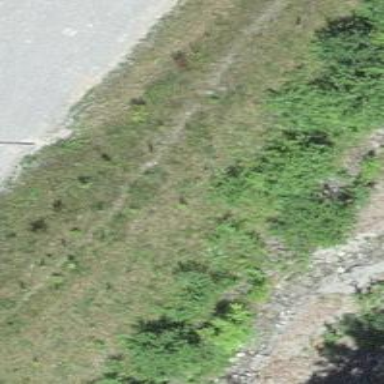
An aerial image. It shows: Embankment has been constructed as man-made feature.